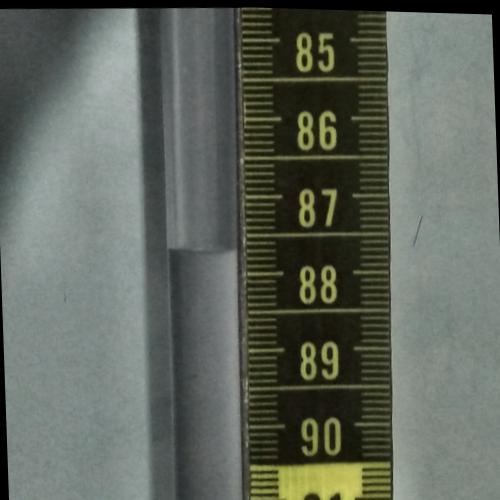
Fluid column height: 87.7 cm